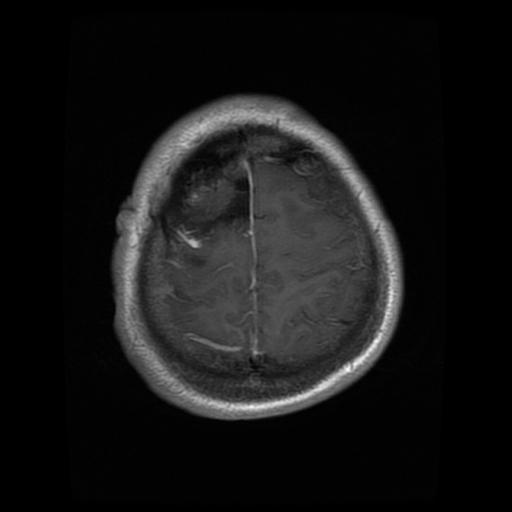
Label: glioma